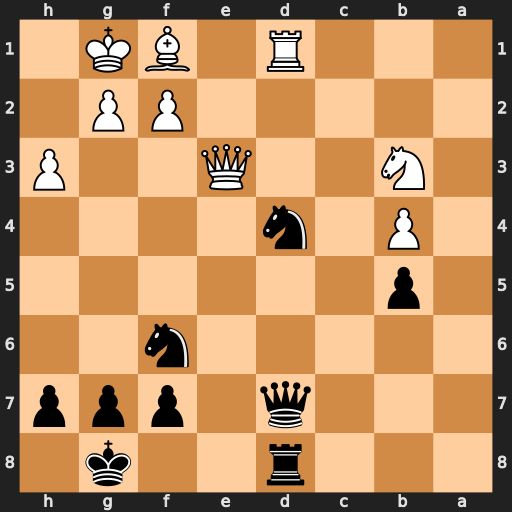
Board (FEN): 3r2k1/3q1ppp/5n2/1p6/1P1n4/1N2Q2P/5PP1/3R1BK1
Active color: b
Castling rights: -
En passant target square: -
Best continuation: Nf3+ gxf3 Qxd1